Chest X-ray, AP view. Patient: 23 years old, sex M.
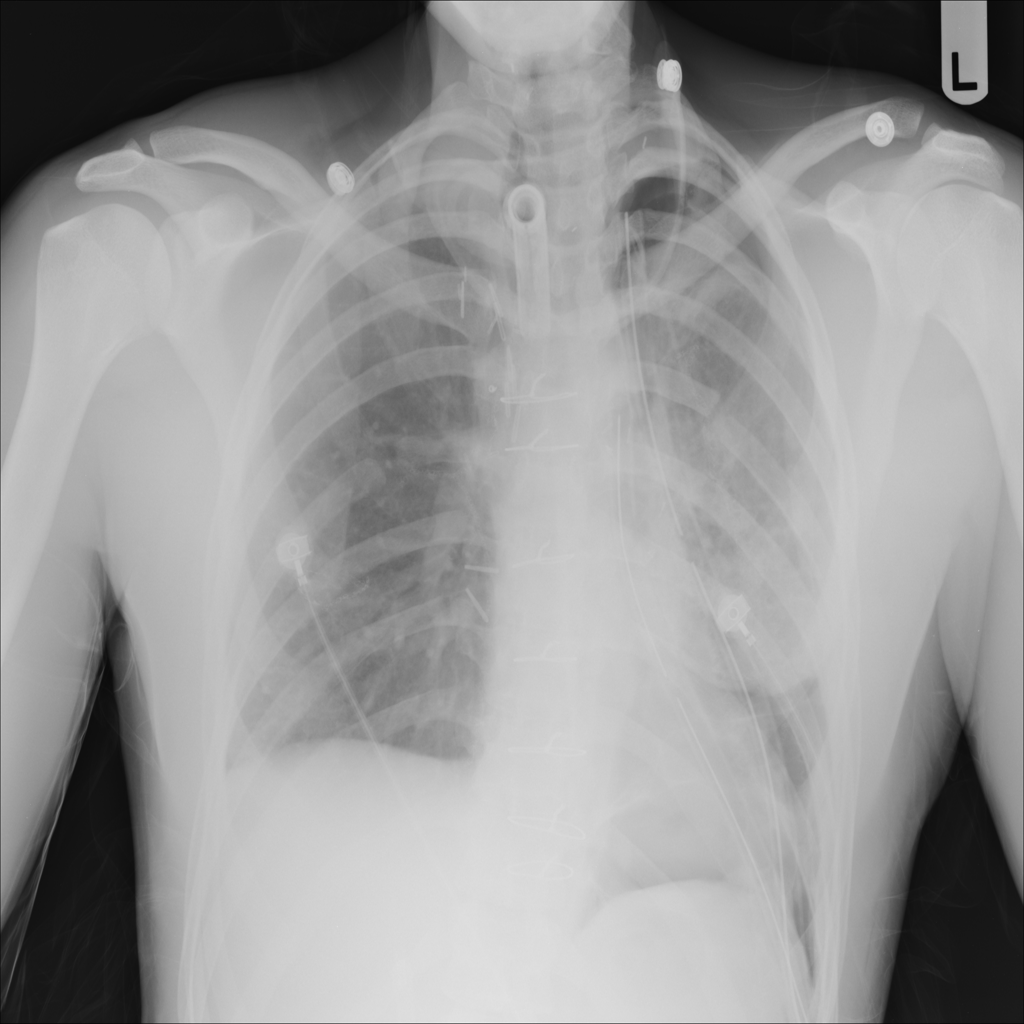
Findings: Atelectasis, Pneumothorax